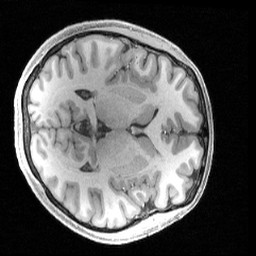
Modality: T1w
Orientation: axial
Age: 31
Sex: female
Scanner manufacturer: siemens
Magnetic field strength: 3 T
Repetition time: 2.4 s
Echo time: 0.00224 s